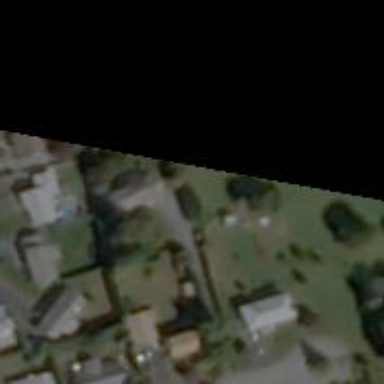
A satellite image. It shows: Driveway.